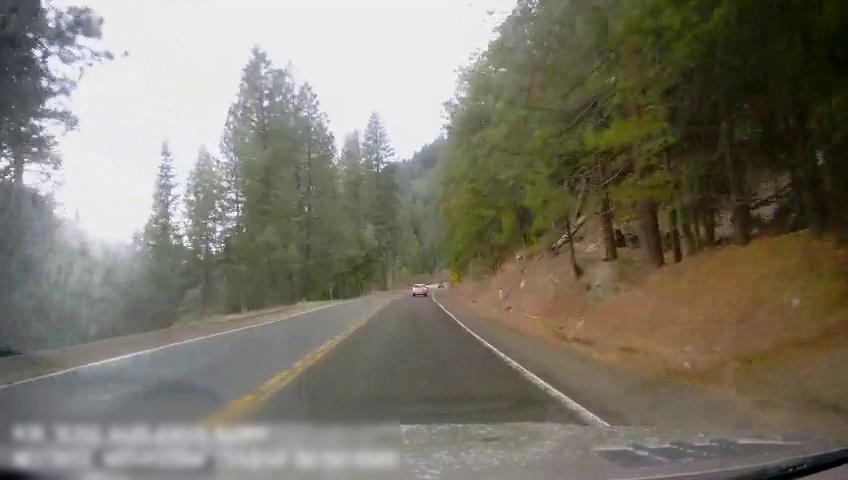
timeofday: Day
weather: Sunny
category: Drivable Space
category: Vehicles | SUV
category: Lanes | Alternate Lane
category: Lanes | Current Lane
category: Lanes | Opposite Lane
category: Lanes | Opposite Lane
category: Traffic | Signs